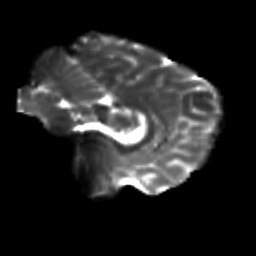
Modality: T2w
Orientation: sagittal
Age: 23
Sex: female
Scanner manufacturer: siemens
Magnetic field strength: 3 T
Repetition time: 3.5 s
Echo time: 0.113 s